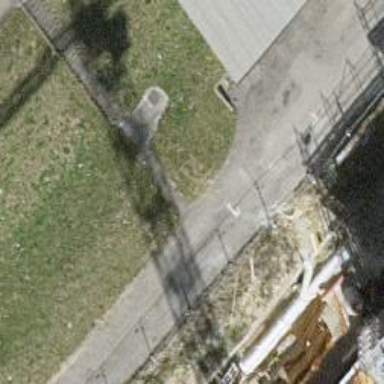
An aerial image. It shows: Set of steps on the road.